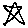
Label: star